Current action and preconditions to check: trajectory_clear

Your task: For each precondition in the list above, predict whether it will hold at this action.

Consider the current scene as observed from the mobile robot's camera, and analyze the predicted future states of all dynamic agents (e.g., people, animals, vehicles, or any moving entities) within the NEXT SECOND.

IMPORTANT: Only answer "very likely" if you are absolutely certain—based on strong, clear evidence—that a dynamic agent will violate the precondition in the predicted future state. Do NOT answer "very likely" for unlikely, ambiguous, or low-probability risks.

Ask yourself for each precondition: Is there a high probability, with clear and convincing evidence, that the predicted future states of any dynamic agent will interfere with the predicted future state of the currently executing action within the NEXT SECOND, causing that precondition to fail?

Assess the risk level based on these predictions. Use "likely" or "very likely" if motions create a clear risk of interference.

Use "neutral" or "improbable" if agents are nearby but their predicted paths are clearly diverging or non-conflicting.

Failure Risk Categories: "very improbable", "improbable", "neutral", "likely", "very likely"

Answer Format: Output ONLY the probability_of_failure value from these categories: "very improbable", "improbable", "neutral", "likely", "very likely"

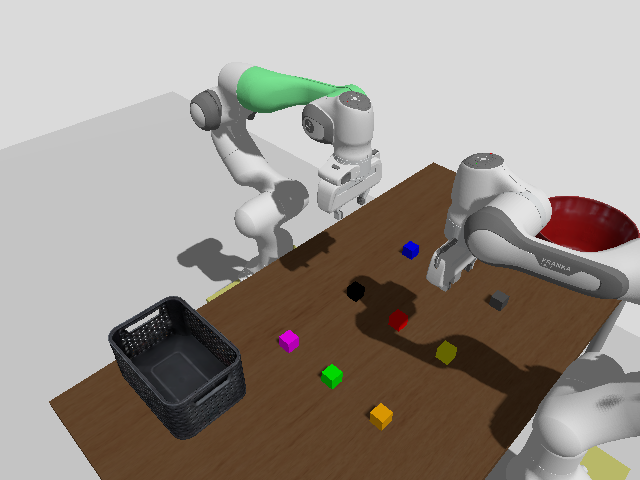

Answer: very improbable